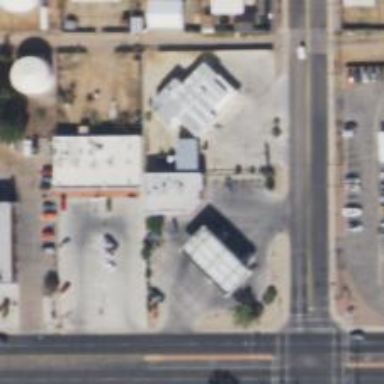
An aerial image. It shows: Convenience shop.